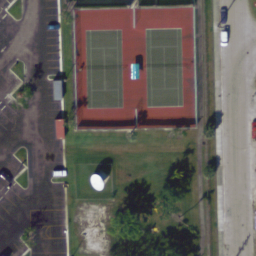
Label: tennis court